Aerial crown-view tile of a tropical tree (Barro Colorado Island, Panama), acquired 20250715:
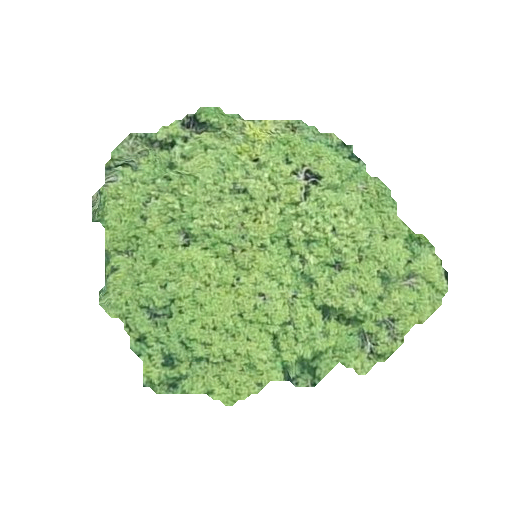
Species: Astronium graveolens
GBIF accepted scientific name: Astronium graveolens
Crown area: 111.202 m²